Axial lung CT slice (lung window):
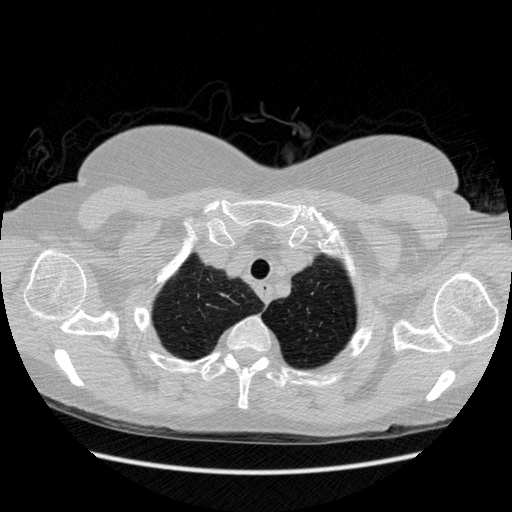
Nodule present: no